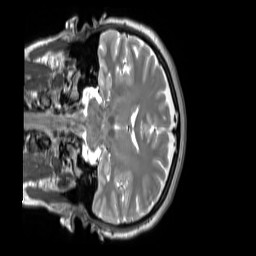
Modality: T2w
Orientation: coronal
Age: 35
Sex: female
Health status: ill
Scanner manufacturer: siemens
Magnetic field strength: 3 T
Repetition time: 2.8 s
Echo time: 0.326 s